Question: I am looking to calculate distance between current and next end point in the data below. A single key can have multiple end points (x,y).
I am looking for a faster solution to the above problem than what I have as it is taking many hours to execute.

### Data
'''
Key x y
1 87.4375 28.921875
1 97.4375 23.921875
1 97.4375 23.921875
1 97.4375 23.921875
1 97.4375 23.921875
2 86.4375 24.921875
2 85.4375 24.921875
2 93.4375 29.921875
2 86.4375 24.921875
2 85.4375 24.921875
2 93.4375 29.921875
'''
### What I have tried:
### Solution 1
'''
new_df= pd.DataFrame(columns=['key', 'distance'])
for key in orig_df.key.values:
x2 = orig_df.loc[orig_df.key== key ,'x'].shift(-1)
y2 = orig_df.loc[orig_df.key== key ,'y'].shift(-1)
x1 = orig_df.loc[orig_df.key== key ,'x']
y1 = orig_df.loc[orig_df.key== key ,'y']
distance = cal_distance(x2,y2,x1,y1)
new_df.append({'key': key, 'distance': distance}, ignore_index=True)
def cal_distance(x2,y2,x1,y1):
return abs(np.sqrt( np.square(x2 - x1) + np.square(y2 - y1))).sum()
'''
There are lots of rows and its taking few hours to execute the above code.
### Solution 2(Didn't work)
'''
orig_df.groupby('key').pipe(cal_distance(orig_df.x.shift(-1),orig_df.y.shift(-1),orig_df.x,orig_df.y))
'''
I tried to group based on key.
Any help much appreciated.
### Expected output
'''
key distance
0 1 11.18034
1 2 29.470288
'''
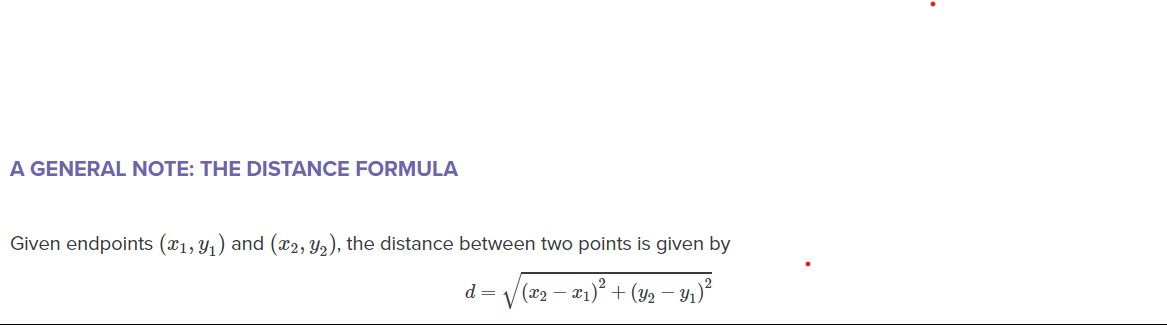
Answer: EDIT: As predicted, the actual desired behaviour was slightly different than what I had guessed. I will be updating my answer to reflect that, it should be a small tweak.
Where to begin. Your code is extremely unidiomatic. I'm quite certain that idiomatic Pandas code would not take hours to produce a result. It isn't even clear why you're using Pandas in the first place. As you will see in my solution below, the use of Pandas makes things far more awkward and clunky than they should be.
Of course, this may not be the desired result, since the question is ambiguous and unclear.
'''
from io import StringIO
import numpy as np
import pandas as pd
raw_str = '''
key x y
1 87.4375 28.921875
1 97.4375 23.921875
1 97.4375 23.921875
1 97.4375 23.921875
1 97.4375 23.921875
2 86.4375 24.921875
2 85.4375 24.921875
2 93.4375 29.921875
2 86.4375 24.921875
2 85.4375 24.921875
2 93.4375 29.921875
'''
df = pd.read_csv(StringIO(raw_str), delim_whitespace=True)
rows_list = []
for k, v in df.groupby('key'):
coords = v[['x', 'y']].to_numpy()
coords_shifted = np.roll(coords, shift=-1, axis=0)
dist = np.linalg.norm(coords[:-1] - coords_shifted[:-1], axis=1).sum()
rows_list.append((k, dist))
res_df = pd.DataFrame(data=rows_list, columns=['key', 'distance'])
print(res_df)
'''
'res_df':
'''
key distance
0 1 11.180340
1 2 29.470288
'''